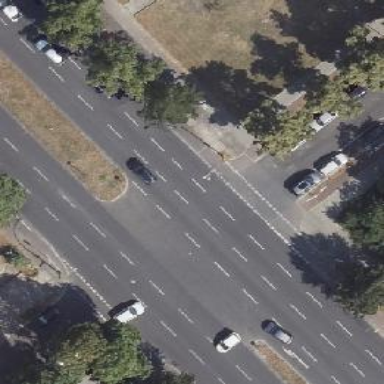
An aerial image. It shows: Asphalt dual carriageway with primary highway. There is asphalt cycleway on the right.